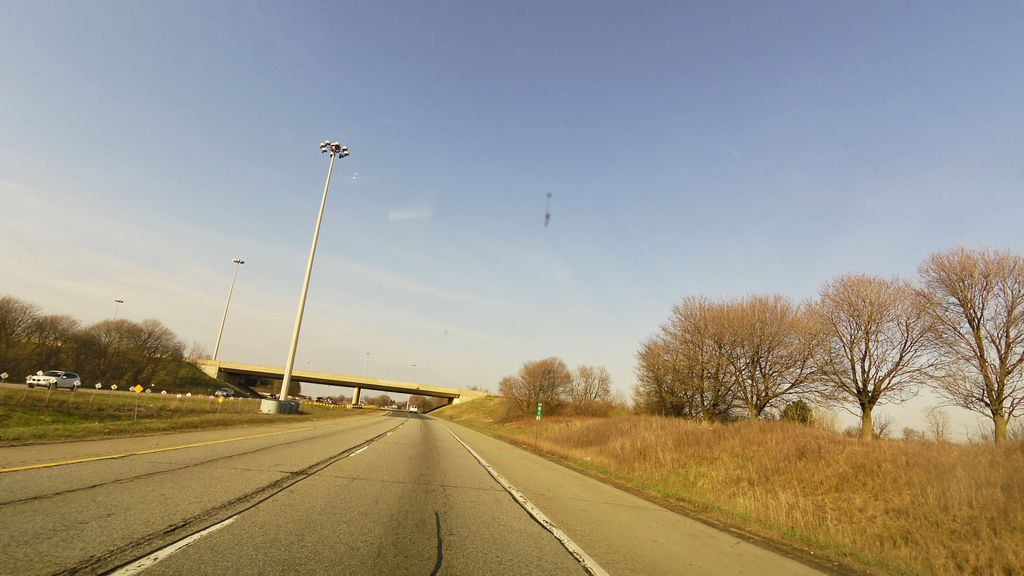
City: hamilton